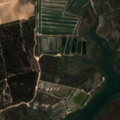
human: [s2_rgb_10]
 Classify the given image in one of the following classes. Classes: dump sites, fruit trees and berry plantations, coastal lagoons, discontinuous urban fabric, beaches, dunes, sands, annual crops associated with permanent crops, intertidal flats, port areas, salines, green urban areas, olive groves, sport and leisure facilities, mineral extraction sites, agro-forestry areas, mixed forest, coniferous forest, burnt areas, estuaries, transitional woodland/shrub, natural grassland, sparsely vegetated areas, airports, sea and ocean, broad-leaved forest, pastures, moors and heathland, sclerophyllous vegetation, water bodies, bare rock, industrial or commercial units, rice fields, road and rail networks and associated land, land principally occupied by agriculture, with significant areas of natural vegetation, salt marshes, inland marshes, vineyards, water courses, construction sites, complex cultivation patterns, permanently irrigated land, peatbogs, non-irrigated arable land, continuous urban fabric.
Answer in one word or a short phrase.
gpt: vineyards, broad-leaved forest, coniferous forest, beaches, dunes, sands, salt marshes, salines, estuaries